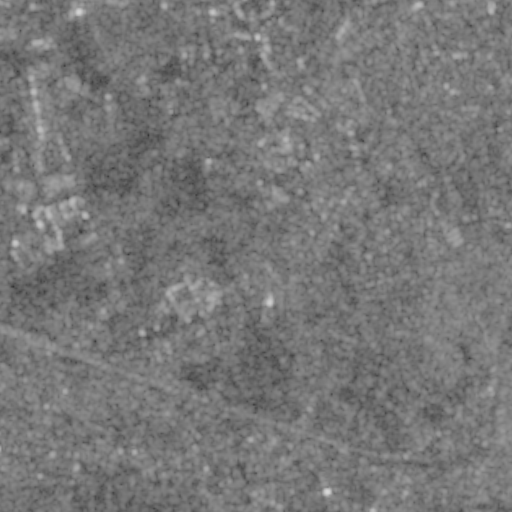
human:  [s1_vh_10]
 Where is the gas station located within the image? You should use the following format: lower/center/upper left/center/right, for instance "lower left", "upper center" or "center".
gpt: The gas station is located in the lower left of the image.
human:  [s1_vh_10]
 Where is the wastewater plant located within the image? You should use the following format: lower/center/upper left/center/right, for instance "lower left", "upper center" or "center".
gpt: The wastewater plant is located in the upper center of the image.
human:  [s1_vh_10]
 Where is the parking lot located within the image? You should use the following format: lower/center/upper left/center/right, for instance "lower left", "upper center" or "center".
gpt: There is no parking lot in the image.

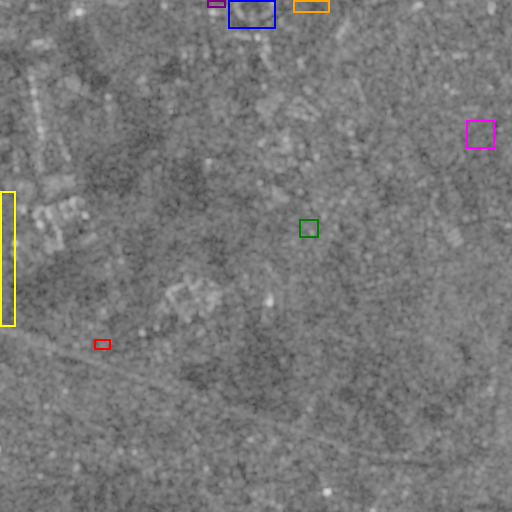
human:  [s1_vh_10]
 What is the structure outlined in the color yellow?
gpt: The structure outlined in yellow is a crop field.
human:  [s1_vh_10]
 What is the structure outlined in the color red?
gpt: The structure outlined in red is a gas station.
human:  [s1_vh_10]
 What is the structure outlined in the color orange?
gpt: The structure outlined in orange is a landfill.
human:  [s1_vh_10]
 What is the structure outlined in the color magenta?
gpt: The structure outlined in magenta is a park.
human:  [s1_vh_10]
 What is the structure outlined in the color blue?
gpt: The structure outlined in blue is a parking lot.
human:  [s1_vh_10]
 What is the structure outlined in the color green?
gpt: The structure outlined in green is a power substation.
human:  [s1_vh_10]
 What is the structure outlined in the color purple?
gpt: The structure outlined in purple is a wastewater plant.
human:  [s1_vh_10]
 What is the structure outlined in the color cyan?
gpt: There is no cyan outline.